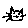
Label: cat